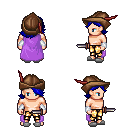
a pixel art fantasy rpg character, male body template, human, light skin, lavender cape, gold greaves, blue swoop hairstyle, leather cap, white cloth bracers, white slippers, dagger, four views (front, back, left, right), 2x2 character sprite sheet, small pixel art, hard edges, no anti-aliasing